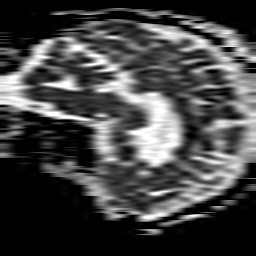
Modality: ADC
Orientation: sagittal
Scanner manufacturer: philips
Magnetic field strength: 1.5 T
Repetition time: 3.398 s
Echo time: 0.09411 s